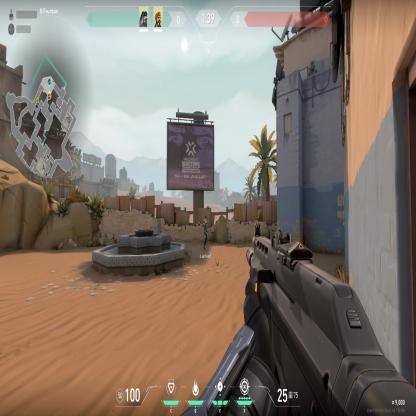
Label: teammate